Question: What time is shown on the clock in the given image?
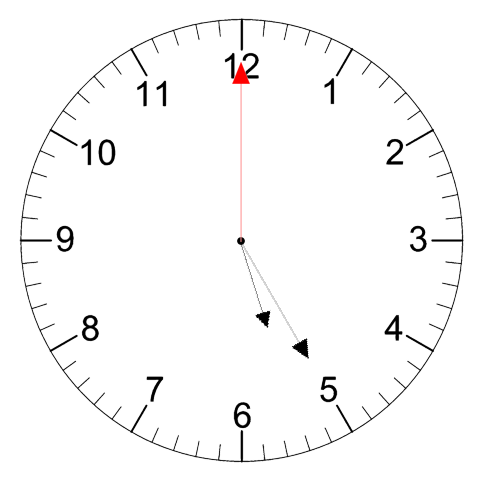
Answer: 05:25:00